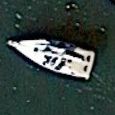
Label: Civil_yacht